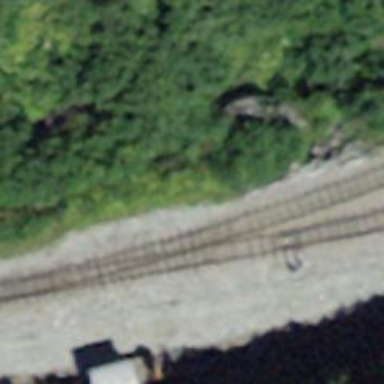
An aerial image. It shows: Preserved narrow gauge railway.